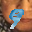
Label: 9